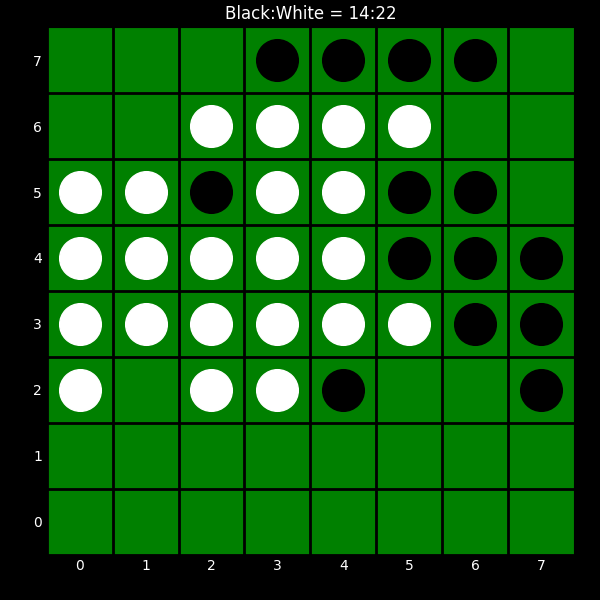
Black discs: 14
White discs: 22